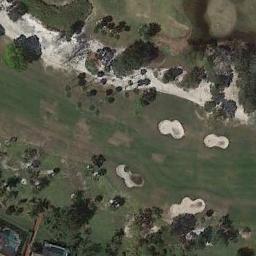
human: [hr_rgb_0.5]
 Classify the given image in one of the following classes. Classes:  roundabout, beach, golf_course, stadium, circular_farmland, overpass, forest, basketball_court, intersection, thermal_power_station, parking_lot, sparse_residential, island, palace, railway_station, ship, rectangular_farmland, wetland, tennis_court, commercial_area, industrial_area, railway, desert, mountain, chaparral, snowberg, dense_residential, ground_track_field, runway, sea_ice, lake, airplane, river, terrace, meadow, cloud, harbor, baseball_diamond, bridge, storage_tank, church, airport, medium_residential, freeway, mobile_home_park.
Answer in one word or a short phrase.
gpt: golf_course